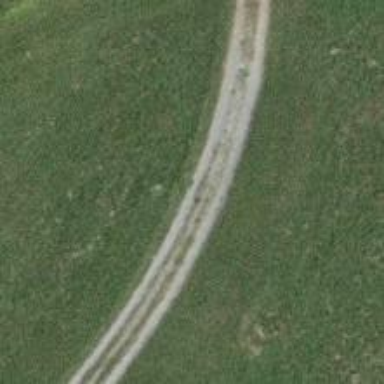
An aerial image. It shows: Gravel track with grade2 quality.